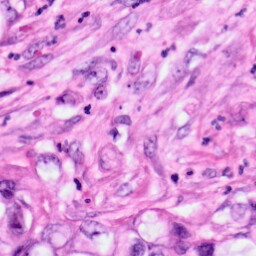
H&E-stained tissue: Pancreatic